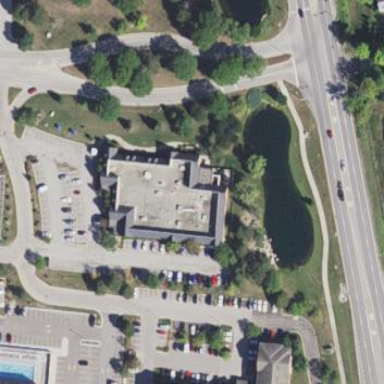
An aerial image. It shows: Veterinary facility located in retail building.